Interaction volume radius: 5 \u00c5
Interaction volume height: 15 \u00c5
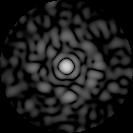
Disorder parameter: 0.8204